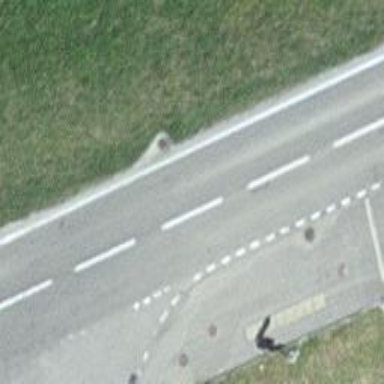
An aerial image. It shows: Secondary road.